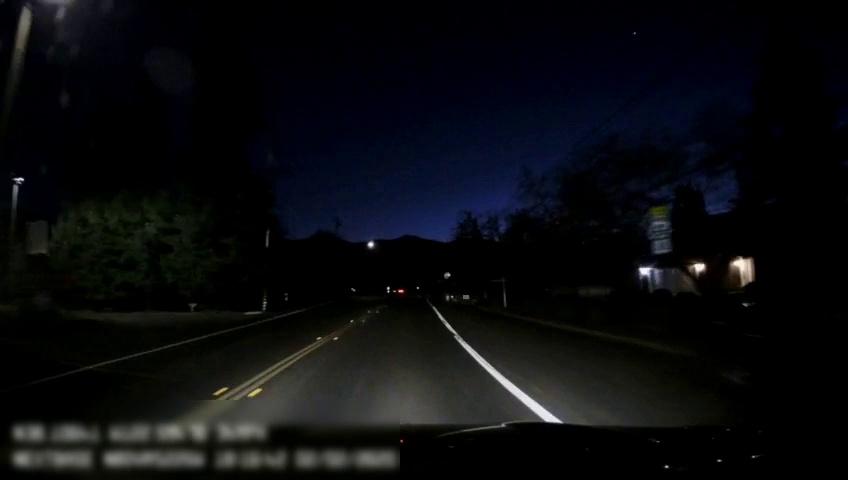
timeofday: Night
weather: Other
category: Drivable Space
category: Vehicles | Car
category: Lanes | Alternate Lane
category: Lanes | Opposite Lane
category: Lanes | Alternate Lane